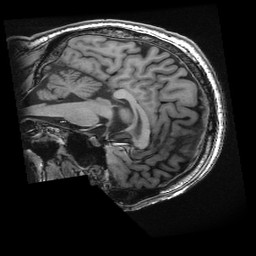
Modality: T1w
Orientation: sagittal
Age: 47
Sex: male
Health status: healthy
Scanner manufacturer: ge
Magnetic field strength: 3 T
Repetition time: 0.008624 s
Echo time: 0.00326 s